Field crop: maize
Growth stage: 1
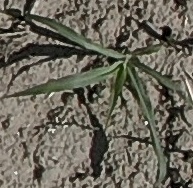
Species: sorghum